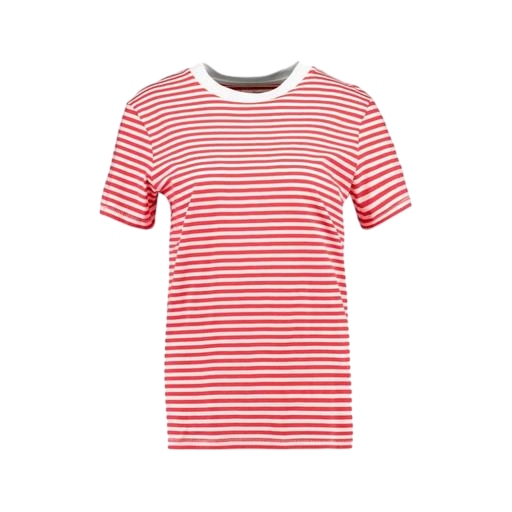
striped red and white shirt, red striped crew tee, red striped tee, white background